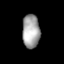
Tissue: lung
Cell type: Endothelial cells
Senescence score: 0.6874
Nuclear area (px): 575
Mean DAPI intensity: 163.426